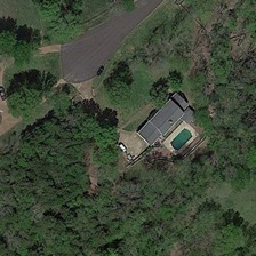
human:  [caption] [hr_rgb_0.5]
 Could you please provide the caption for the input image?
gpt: There is a green space behind the grey roof.

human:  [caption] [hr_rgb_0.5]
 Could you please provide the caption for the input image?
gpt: Behind the gray roof is a green field.

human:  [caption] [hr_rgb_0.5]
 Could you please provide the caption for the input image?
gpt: Behind the gray roof are green fields.

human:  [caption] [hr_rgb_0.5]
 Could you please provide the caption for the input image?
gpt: There is a green field behind the grey roof.

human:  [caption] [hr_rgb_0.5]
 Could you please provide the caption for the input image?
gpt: There is a green field behind the grey roof.